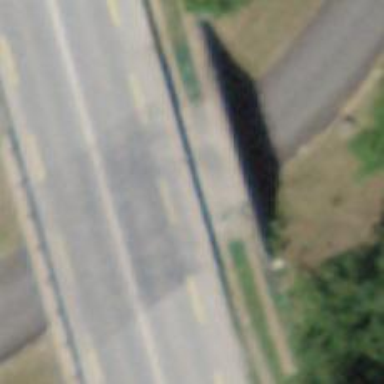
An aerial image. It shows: Unclassified road with tunnel.